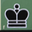
Piece: bK